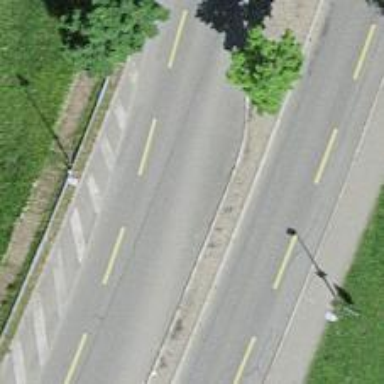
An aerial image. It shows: Primary highway with advisory cycle lane.